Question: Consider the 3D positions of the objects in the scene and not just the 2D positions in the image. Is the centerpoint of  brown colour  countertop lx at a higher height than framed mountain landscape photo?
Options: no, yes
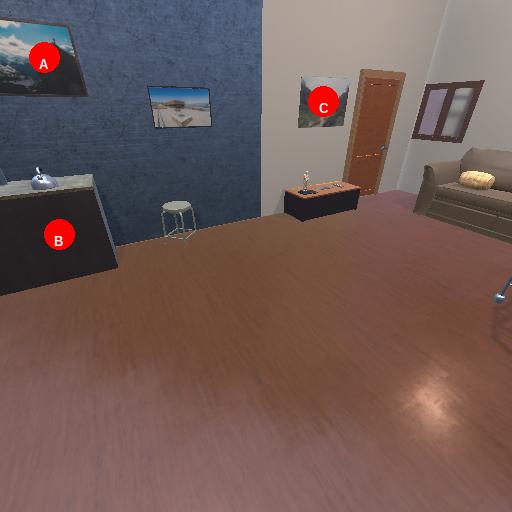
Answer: no